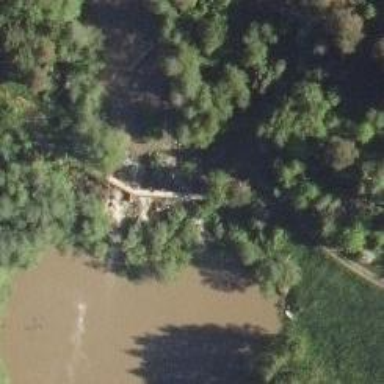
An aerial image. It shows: Historic watermill that is man-made.